Interaction volume radius: 5 \u00c5
Interaction volume height: 15 \u00c5
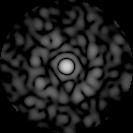
Disorder parameter: 0.8404